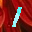
Label: 1